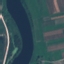
Land use / land cover: River